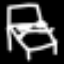
Label: bed